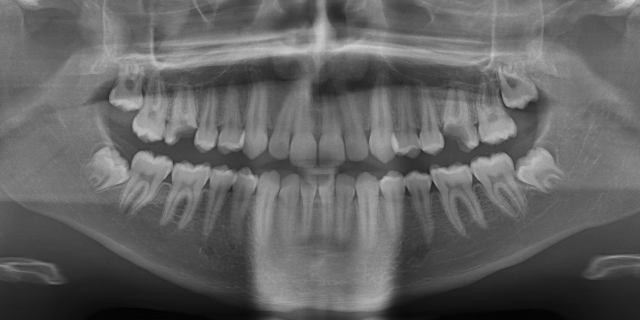
adult